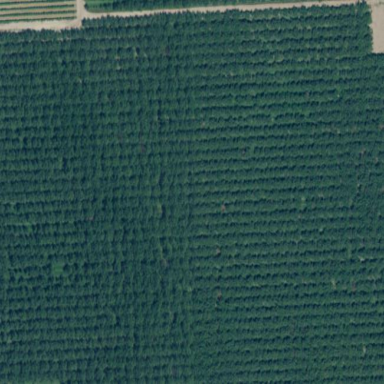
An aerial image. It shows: Orchard filled with almond trees.